Question: I'm working on some tutorial and i'm having some problems. RubyMine can't find associated Rails Model for ':users' associations failed
I'm using:
- RubyMine 7
- Ruby version meneger (rvm)
- ruby-1.9.3-p551 [ x86_64 ]
- ruby-2.1.5 [ x86_64 ]
- rails Rails 4.1.8
- Gem sqllite3
My models are:
'''
class Company < ActiveRecord::Base
has_many :users
has_many :projects
end
class Project < ActiveRecord::Base
belongs_to :company
has_many :works
has_many :users, :through => :works
end
class User < ActiveRecord::Base
belongs_to :company
has_many :works
has_many :projects, :through => :works
end
class Work < ActiveRecord::Base
belongs_to :project
belongs_to :user
end
'''

Shema.rb
'''
ActiveRecord::Schema.define(version: 20141207111312) do
create_table "companies", force: true do |t|
t.string "name"
t.datetime "created_at"
t.datetime "updated_at"
end
create_table "projects", force: true do |t|
t.string "name"
t.integer "company_id"
t.integer "default_rate"
t.datetime "created_at"
t.datetime "updated_at"
end
create_table "users", force: true do |t|
t.string "fname"
t.string "lname"
t.integer "company_id"
t.datetime "created_at"
t.datetime "updated_at"
t.integer "user_id"
end
add_index "users", ["user_id"], name: "index_users_on_user_id"
create_table "works", force: true do |t|
t.integer "project_id"
t.integer "user_id"
t.datetime "datetimeperformed"
t.decimal "hours", precision: 5, scale: 2
t.datetime "created_at"
t.datetime "updated_at"
end
end
'''
Is there something wrong with my code or is this some wrong RubyMine configuration?
Problem is the same if i use Mysql2 or sqllite3 gem
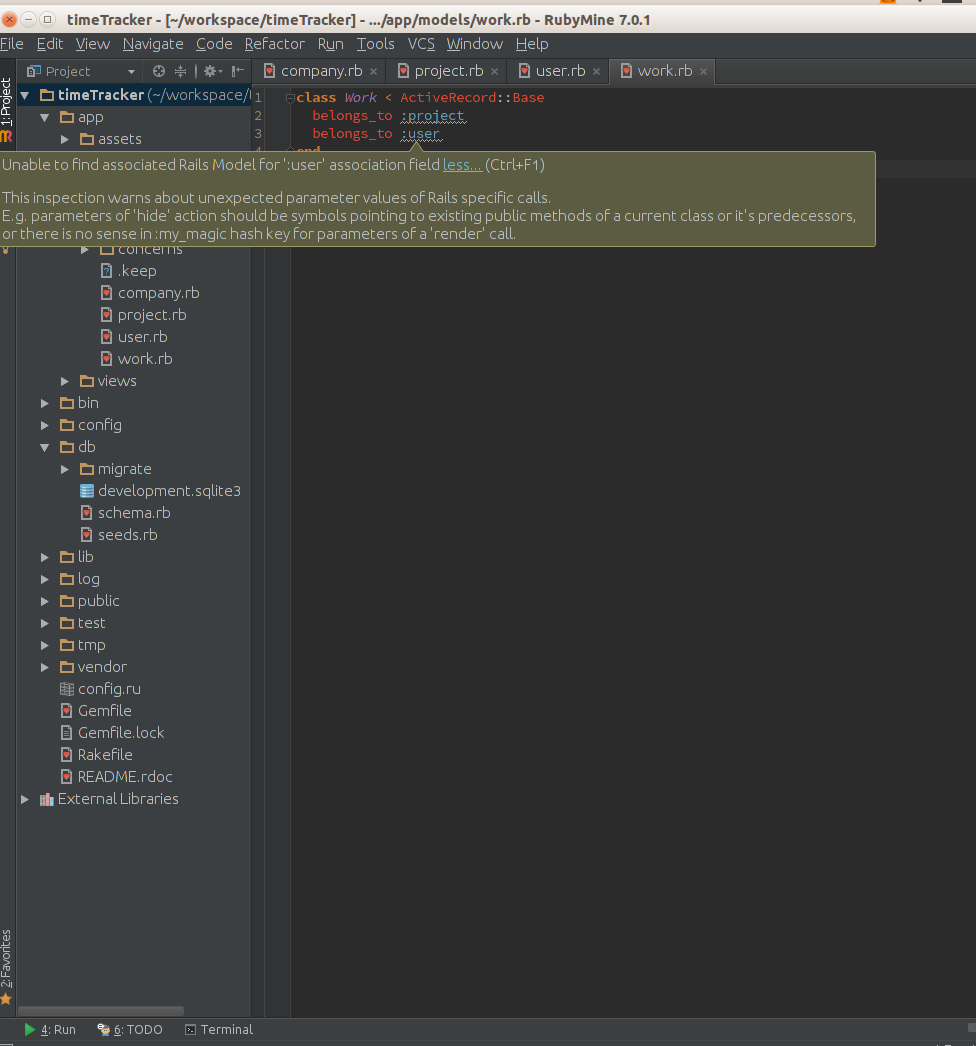
Answer: Looks like the problem is in RubyMine editor (bug)!
If you run your application let's say on ruby-2.1.5 and you change you RubyMine setting (Ruby SDK and gems) to some other version and then change back to ruby-2.1.5 version, you will get this error.
Quick fix is that you create a new project and copy paste those files there